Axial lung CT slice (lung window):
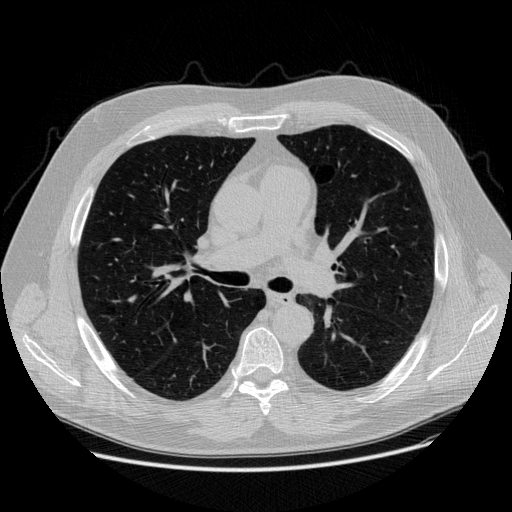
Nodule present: no